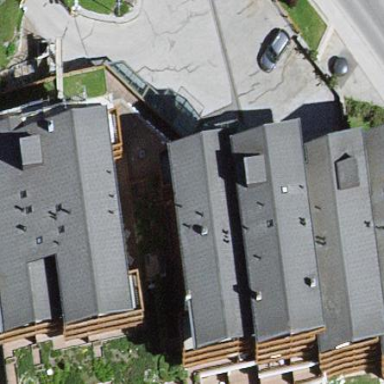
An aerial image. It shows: Hotel building.